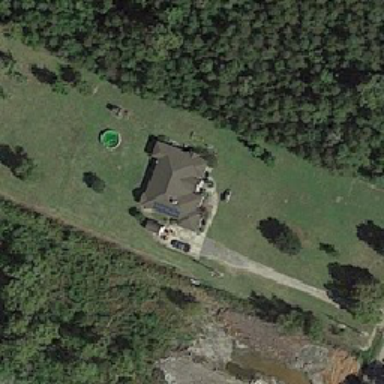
This is the center house .